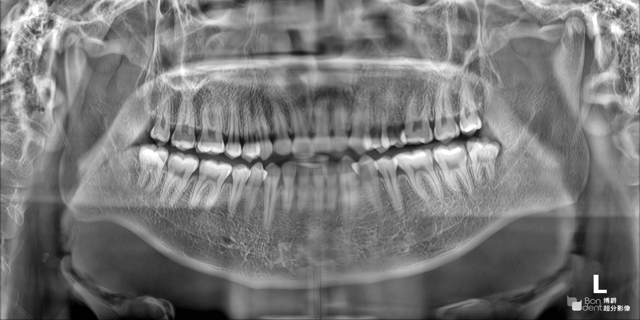
adult